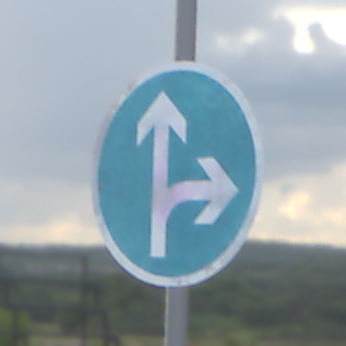
Verkehrszeichen: VorgeschriebeneFahrtrichtungGeradeausOderRechts
Umgebung: Outdoor, RoadRail
Tageszeit: MorningAfternoon
Wetter: PartlyCloudy
Licht: Natural
Jahreszeit: NotSpecified
Kontrast: LowContrast